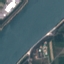
Land use / land cover class: River